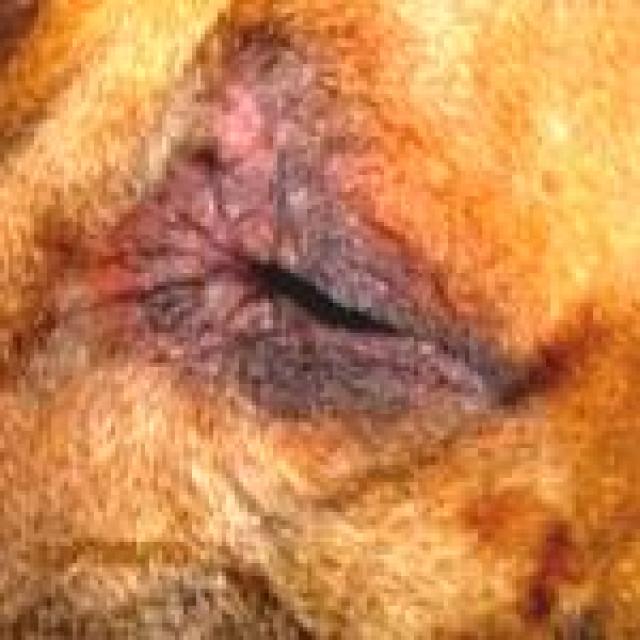
Canine fungal skin infection — characterized by alopecia, scaling, crusting, and circular lesions. Common agents include Malassezia and Candida species.